Field crop: maize
Growth stage: 1
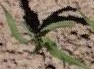
Species: maize